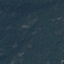
Label: Forest